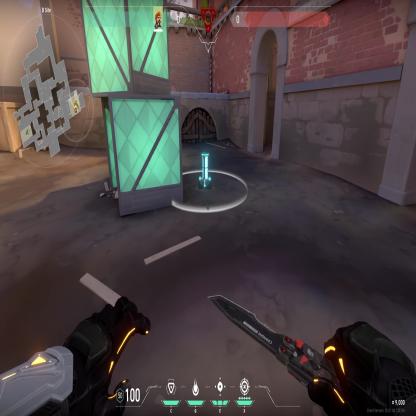
Label: planted spike